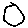
Label: circle